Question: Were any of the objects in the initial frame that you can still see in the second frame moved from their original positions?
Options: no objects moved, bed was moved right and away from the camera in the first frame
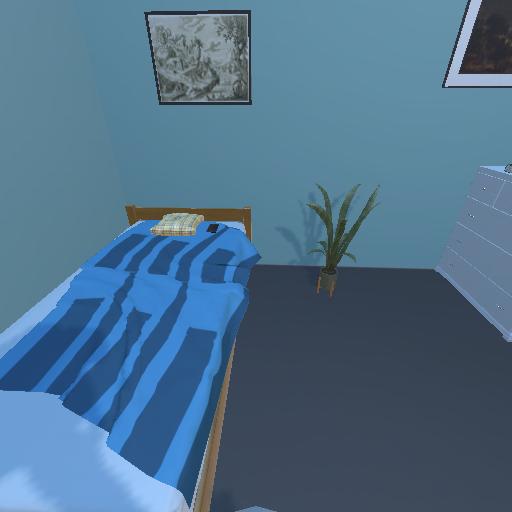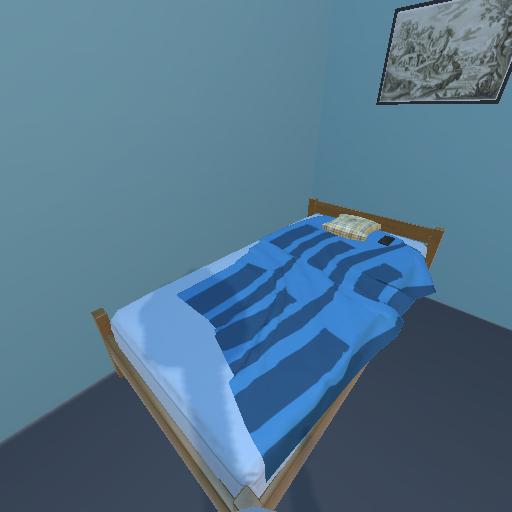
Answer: no objects moved